Interaction volume radius: 5 \u00c5
Interaction volume height: 10 \u00c5
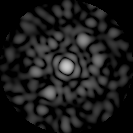
Disorder parameter: 0.7966